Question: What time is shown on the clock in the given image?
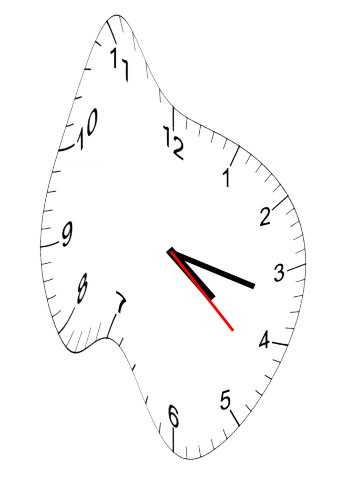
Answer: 04:17:22